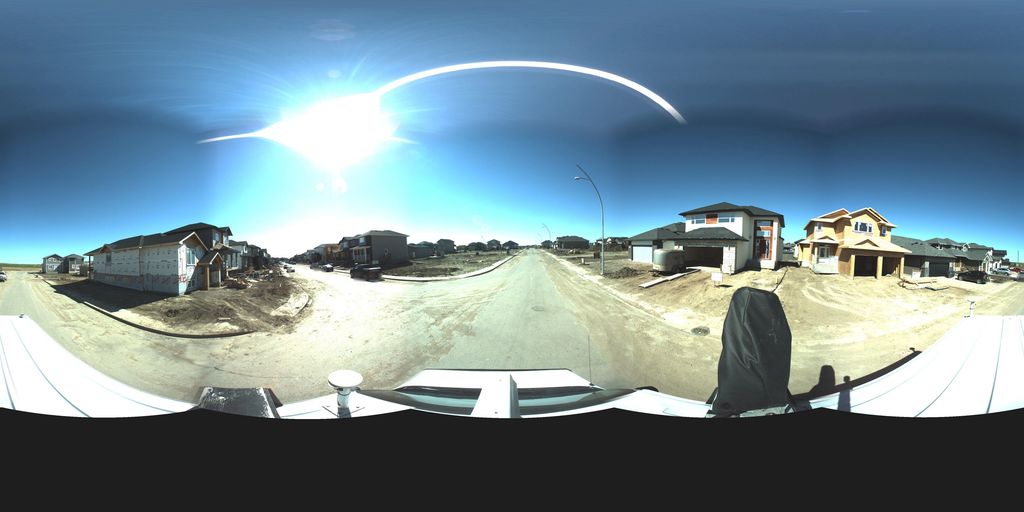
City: saskatoon